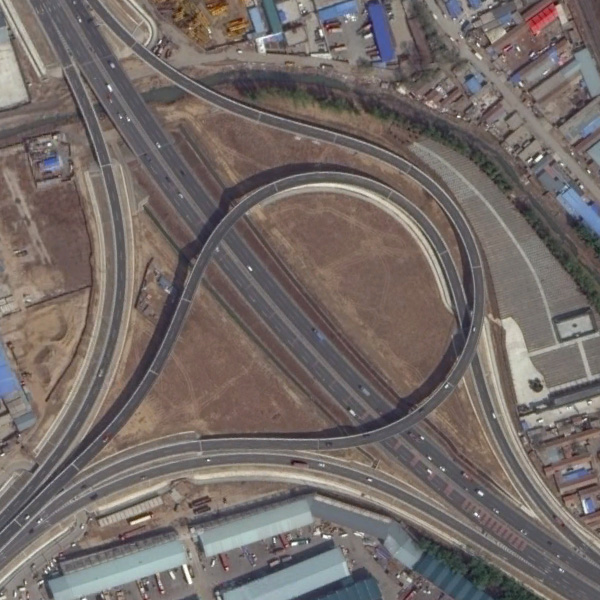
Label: Viaduct